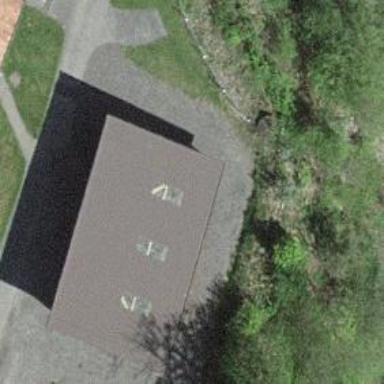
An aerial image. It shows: Shed building.